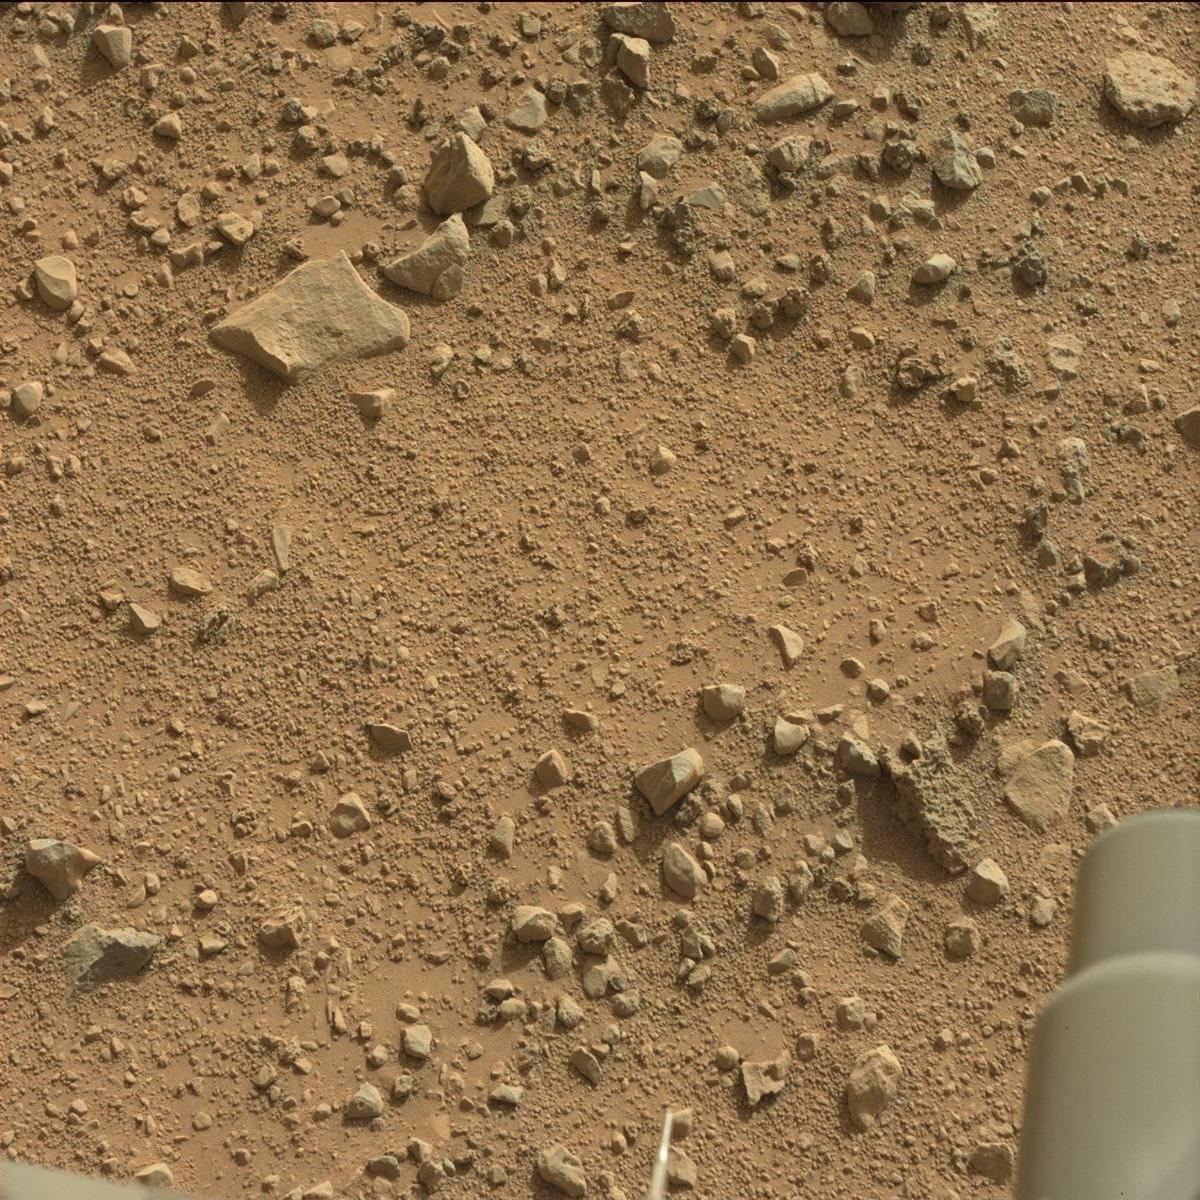
Terrain classes present: Bedrock, Rock, Rover, Sand / Soil